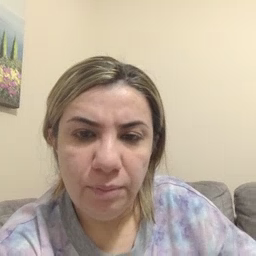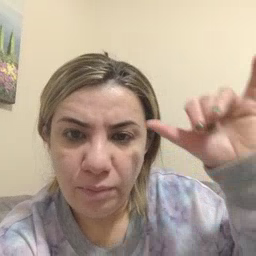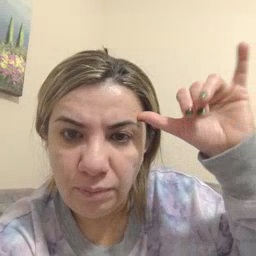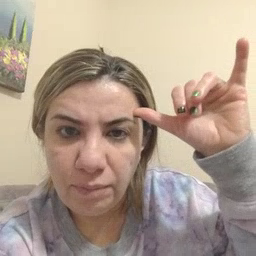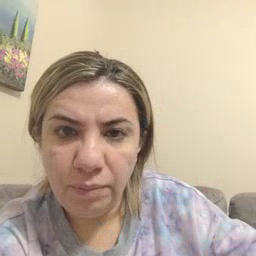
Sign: cow